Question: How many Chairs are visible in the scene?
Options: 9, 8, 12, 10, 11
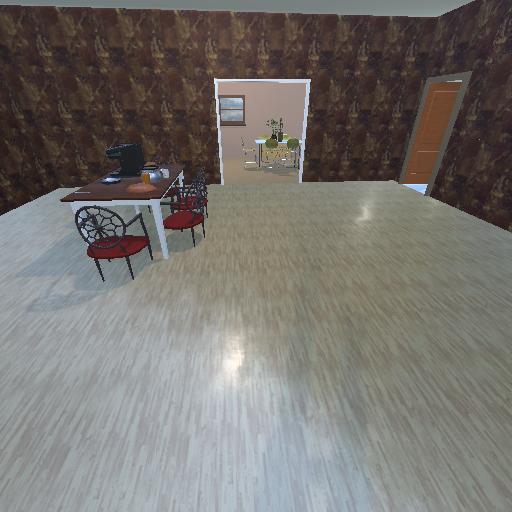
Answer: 9